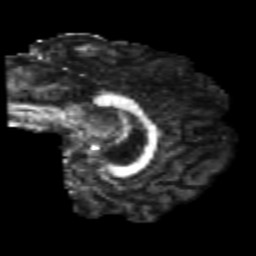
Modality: FA
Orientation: sagittal
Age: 20
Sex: male
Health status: healthy
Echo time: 0.074 s